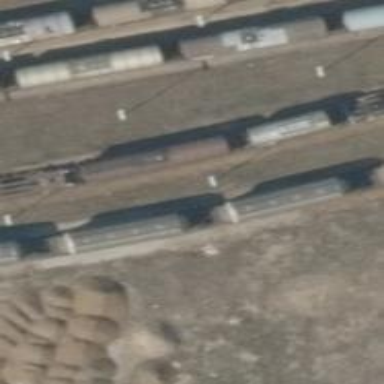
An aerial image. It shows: Railway yard.